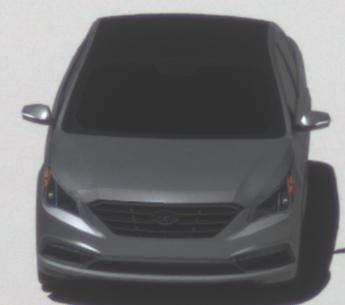
Make: Hyundai
Model: Sonata
Detailed model: Gen. 7
Model produced from: 2015
Model produced until: 2017
Doors: 4
Color: gray
Road condition: dry road
Daytime: midday
Contrast: high contrast